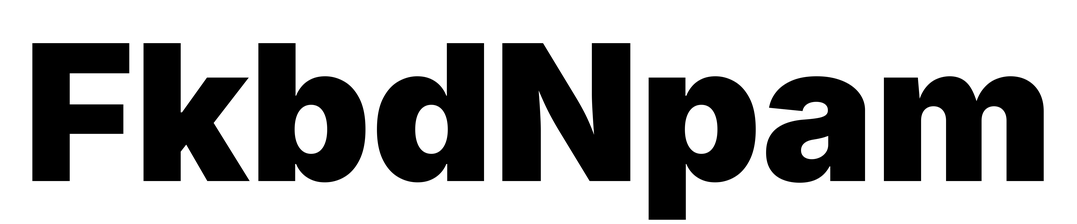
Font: Inter_Black